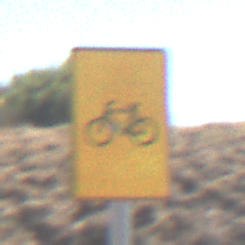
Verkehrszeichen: RadverkehrOhnePfeilsymbol
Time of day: Midday
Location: Outdoor (RoadRail)
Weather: Clear
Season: Summer
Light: Natural